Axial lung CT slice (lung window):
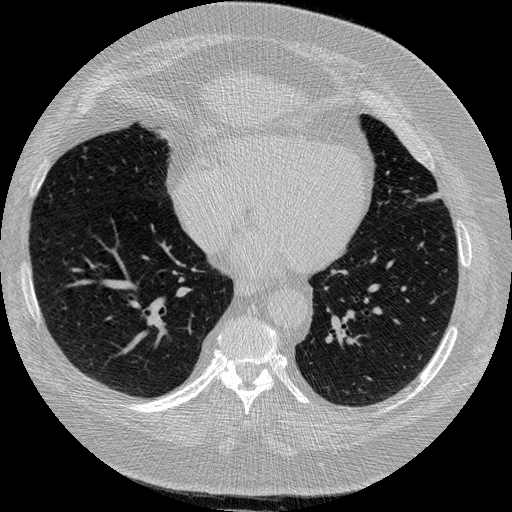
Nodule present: no